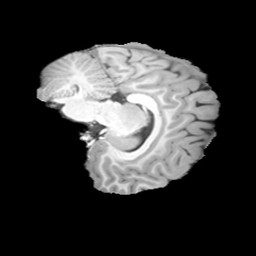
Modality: T1w
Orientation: sagittal
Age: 20
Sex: female
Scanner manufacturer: siemens
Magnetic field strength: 3 T
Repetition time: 2 s
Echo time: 0.0024 s